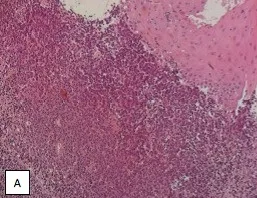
Histological examination of the tumour process:. (HE: Gx100): lymphomatous diffuse involvement of the tongue.
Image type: pathology (h&e)